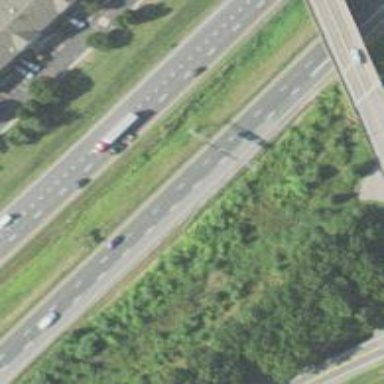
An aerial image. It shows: View of motorway.